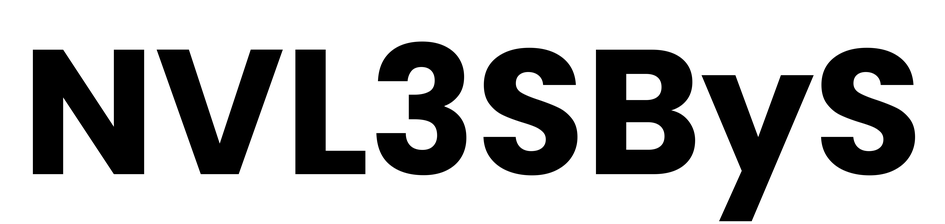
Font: Poppins-Bold